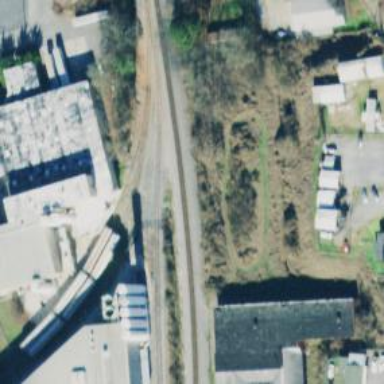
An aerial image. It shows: Railway spur service.